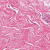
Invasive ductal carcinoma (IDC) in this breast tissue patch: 0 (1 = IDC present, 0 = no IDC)